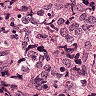
Metastatic tissue present: yes